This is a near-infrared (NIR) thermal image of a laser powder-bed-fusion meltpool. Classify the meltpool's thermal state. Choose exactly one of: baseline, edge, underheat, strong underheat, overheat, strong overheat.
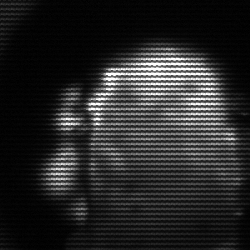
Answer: baseline